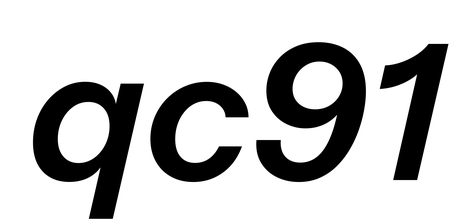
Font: InstrumentSans-Italic_SemiBold_Italic